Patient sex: F
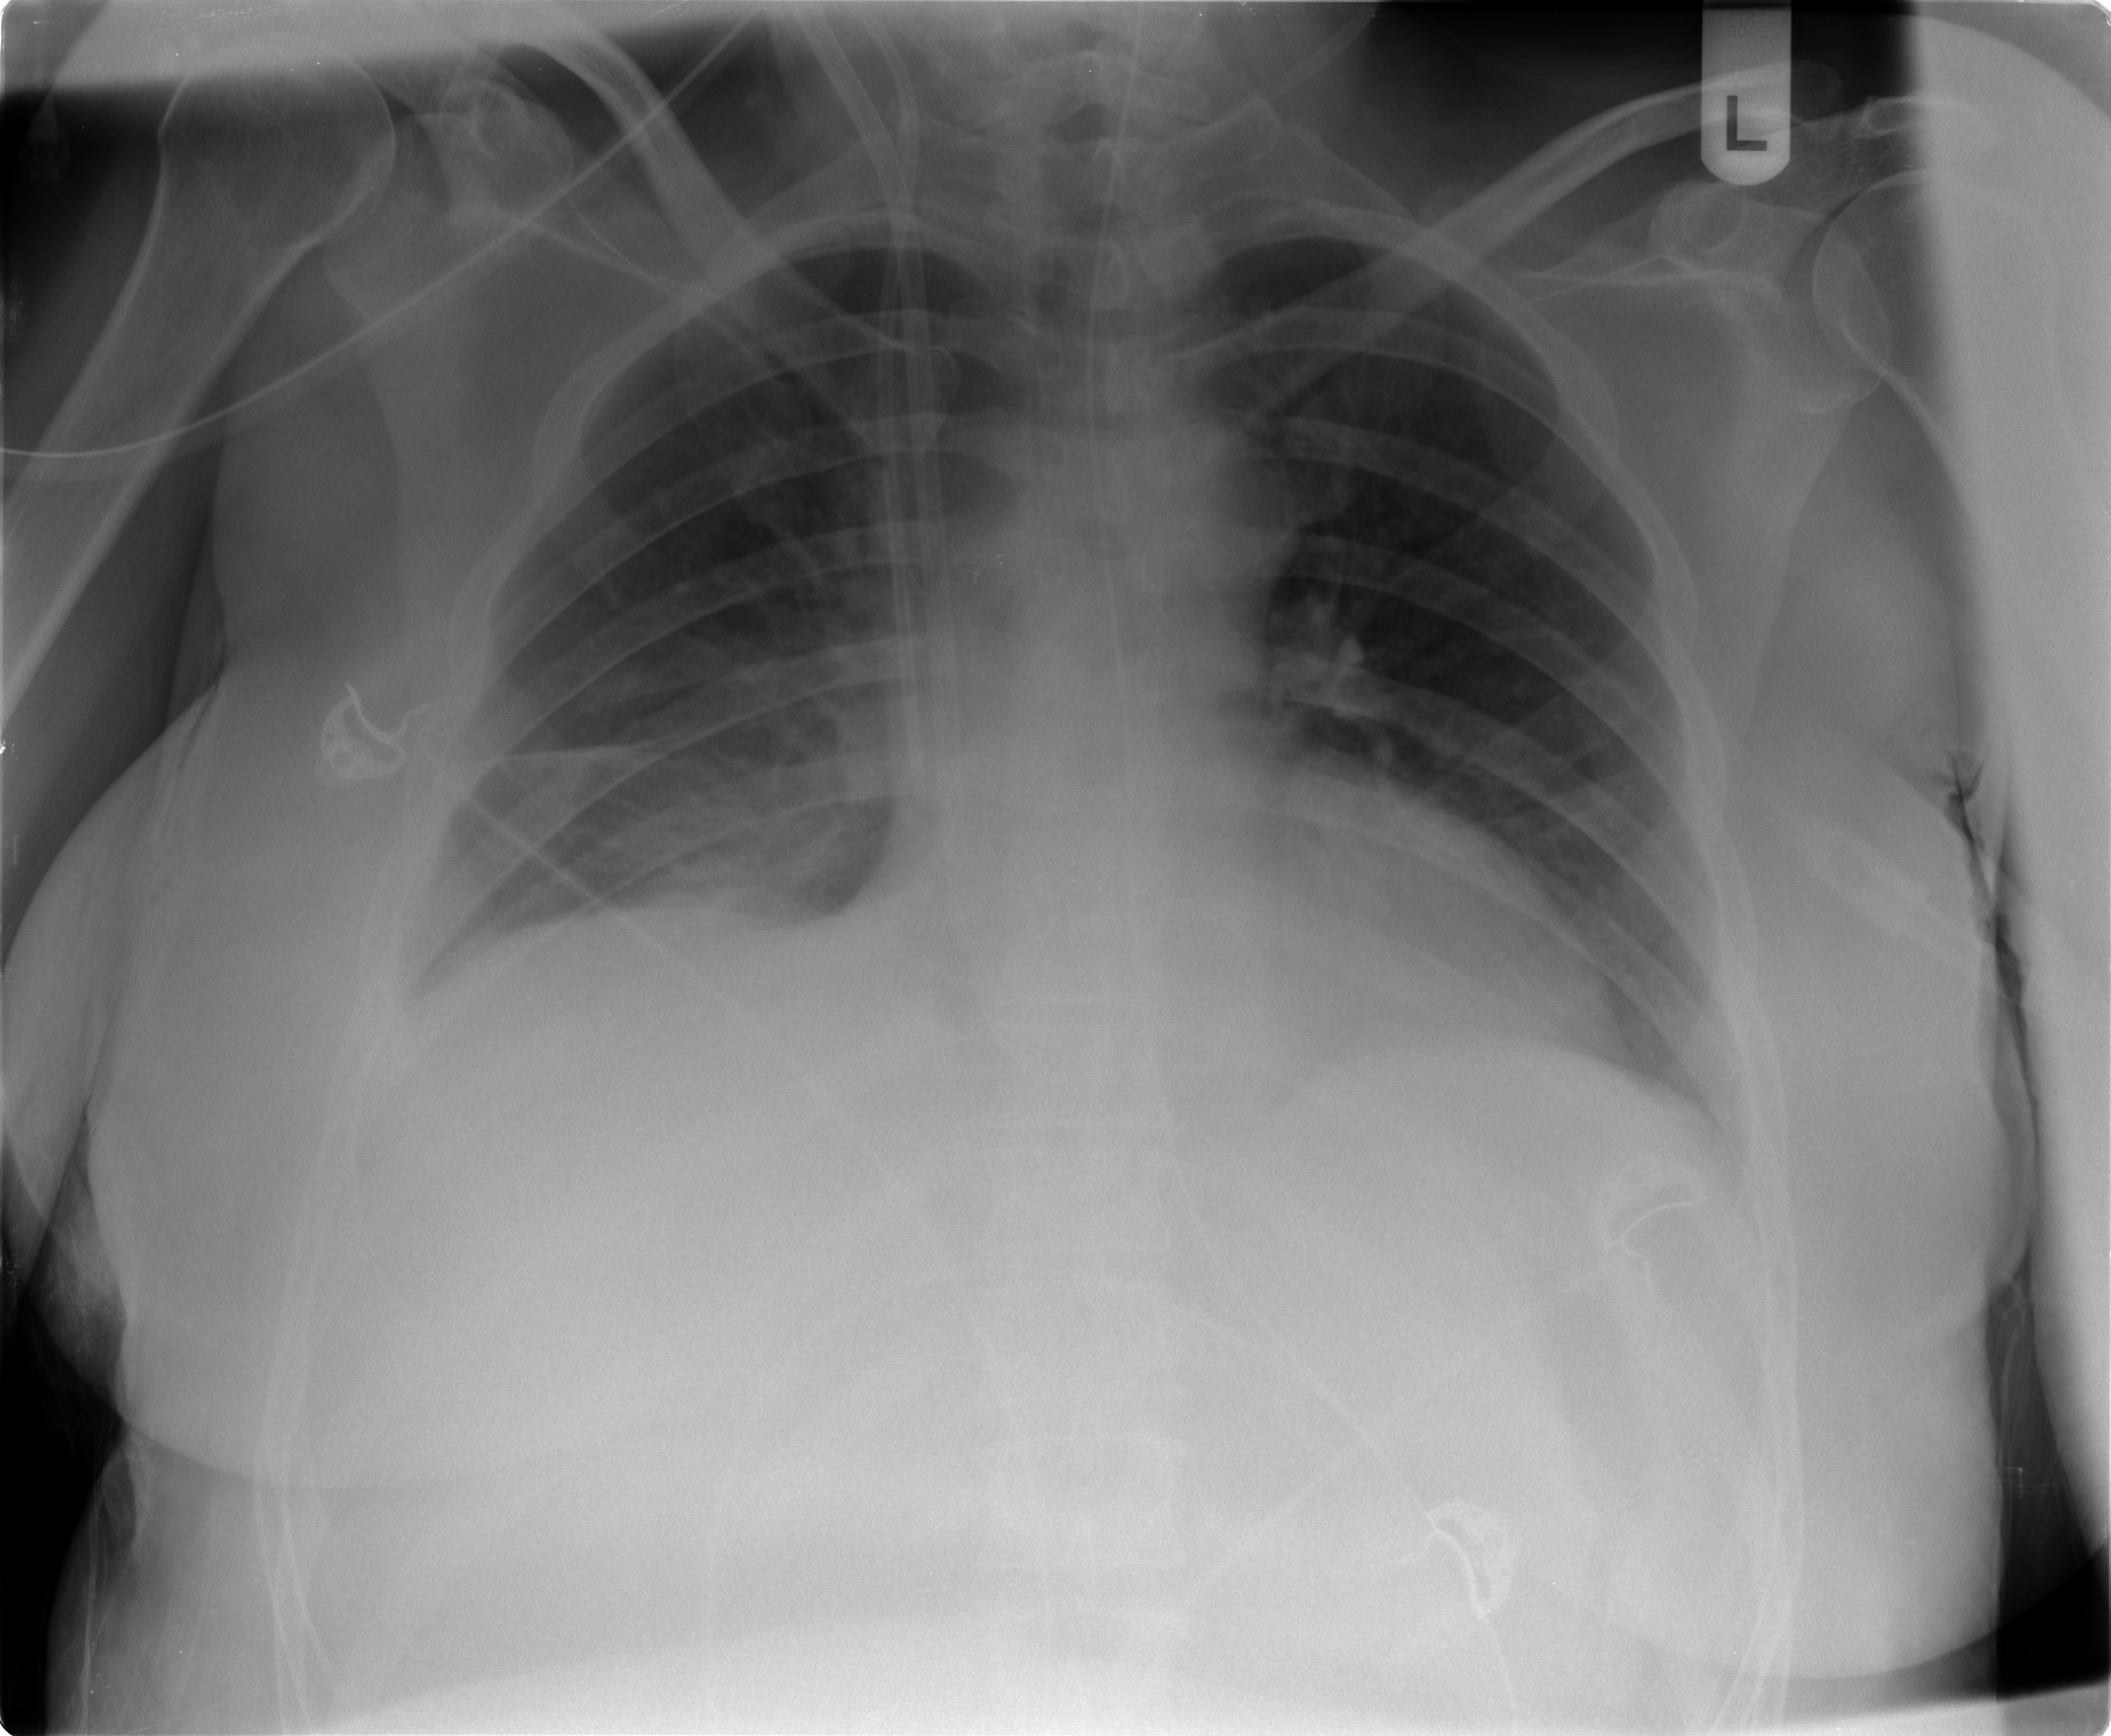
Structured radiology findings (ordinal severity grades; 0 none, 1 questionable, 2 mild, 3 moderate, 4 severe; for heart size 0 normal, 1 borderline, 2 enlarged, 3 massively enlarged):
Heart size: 0
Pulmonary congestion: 2
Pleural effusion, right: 0
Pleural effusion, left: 1
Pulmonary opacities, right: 2
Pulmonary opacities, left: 0
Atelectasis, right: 2
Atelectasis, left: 0